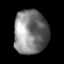
Tissue: lung
Cell type: Fibroblasts
Senescence score: 0.6135
Nuclear area (px): 1461
Mean DAPI intensity: 126.183